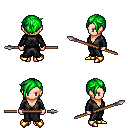
a pixel art fantasy rpg character, female body template, human, light skin, gray robe, teal pants, green pixie cut hairstyle, gold boots, spear, four views (front, back, left, right), 2x2 character sprite sheet, small pixel art, hard edges, no anti-aliasing